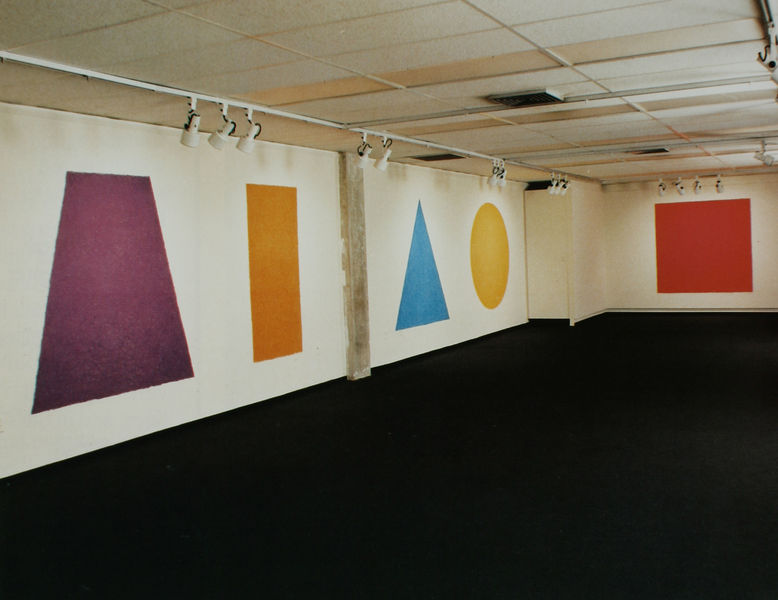
Titel: Installation Miami Dade Community College Art Gallery, Miami - Six geometric figures in six colors
Künstler: Sol Lewitt
Schlagwörter: blau, dreieck, gelb, lampe, lampen, orange, raum, schwarz, weiss, rot, muster, teppich, boden, decke, kreis, abstrakt, modern, farbe, formen, lila, violett, beleuchtung, scheinwerfer, figuren, einfach, galerie, rechteck, form, ausstellung, bauhaus, geometrisch, museum, geometrie, quadrat, installation, geometrische formen, schacht, trapez, formalismus, rundgang vereckt